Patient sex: M
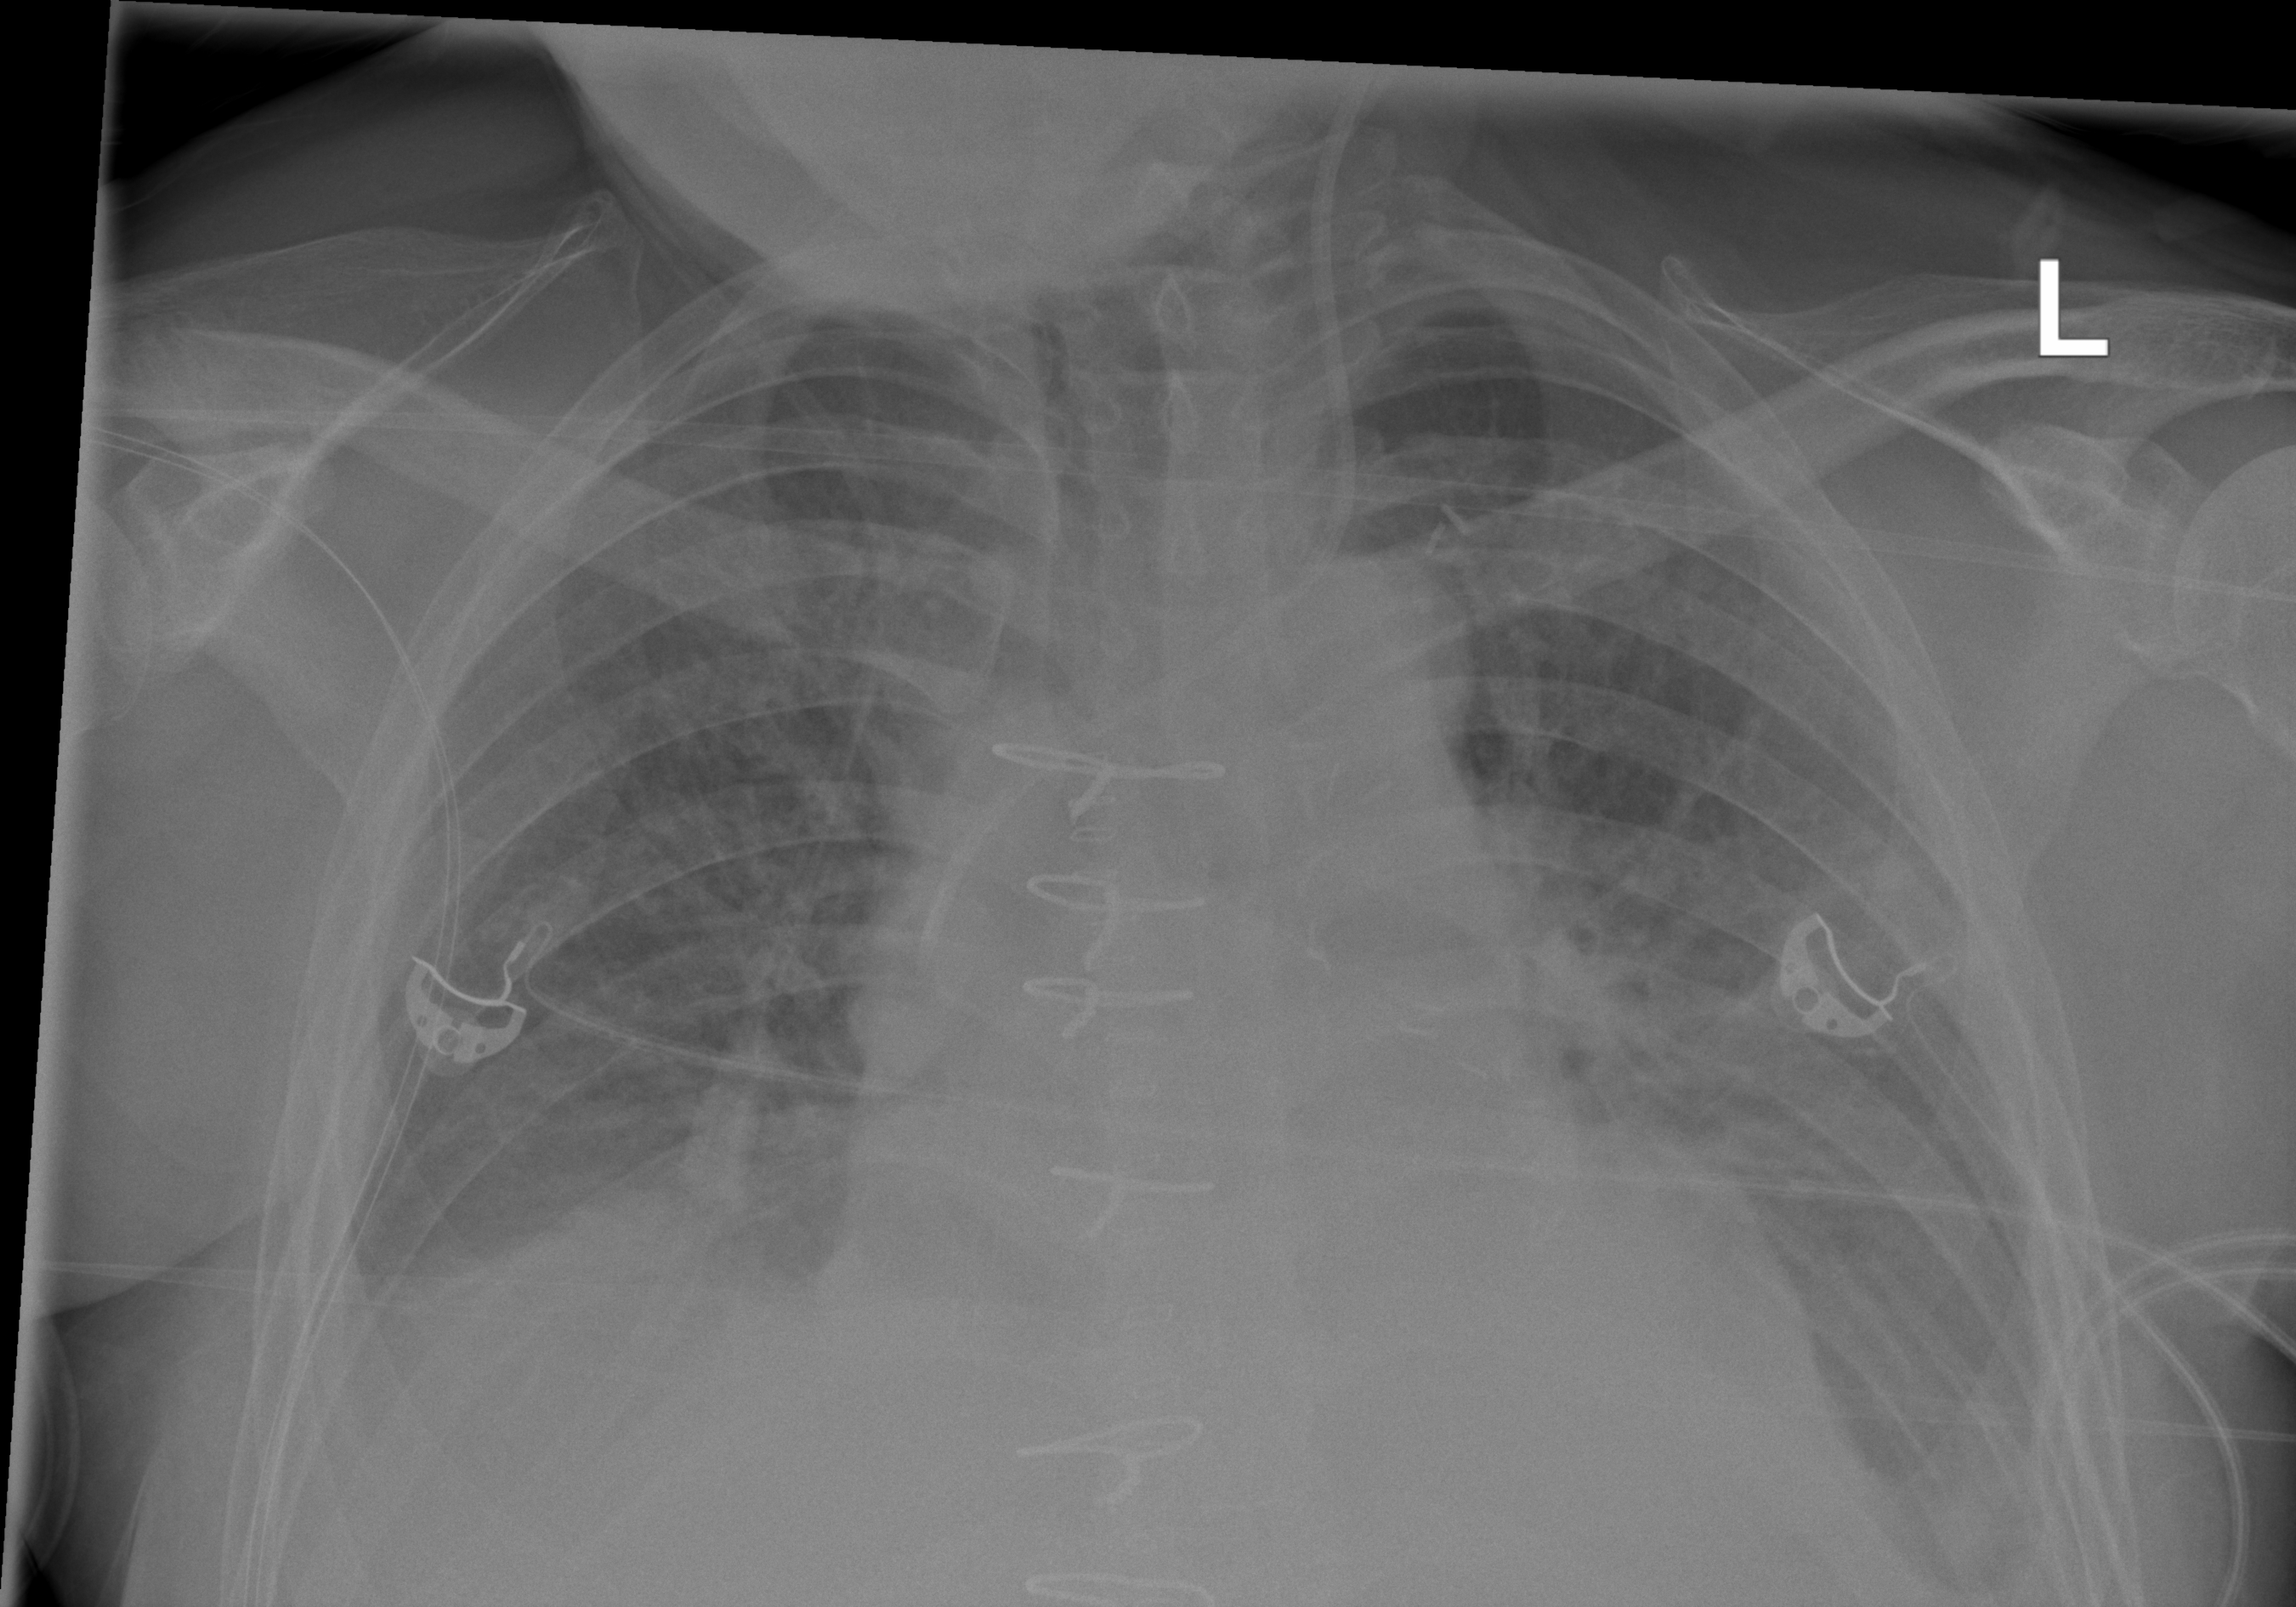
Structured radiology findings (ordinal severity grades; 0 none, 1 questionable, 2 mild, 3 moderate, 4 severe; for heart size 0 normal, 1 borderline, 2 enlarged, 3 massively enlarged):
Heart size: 2
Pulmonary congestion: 2
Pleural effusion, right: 2
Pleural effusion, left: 2
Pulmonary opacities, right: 2
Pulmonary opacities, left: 2
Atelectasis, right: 2
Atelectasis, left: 2